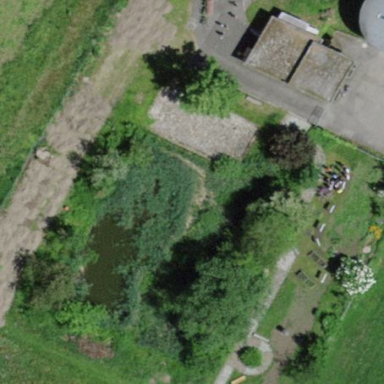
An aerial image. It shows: Farmyard area.